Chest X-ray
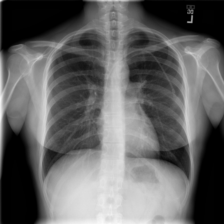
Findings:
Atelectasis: negative
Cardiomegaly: negative
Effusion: negative
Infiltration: negative
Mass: negative
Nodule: negative
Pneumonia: negative
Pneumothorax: negative
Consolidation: negative
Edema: negative
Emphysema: negative
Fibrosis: negative
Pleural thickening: negative
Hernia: negative